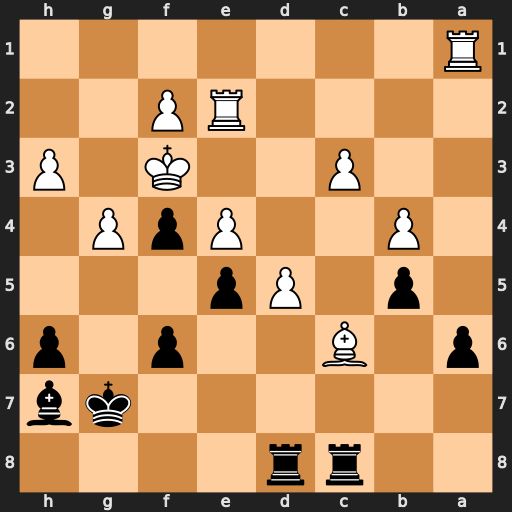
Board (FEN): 2rr4/6kb/p1B2p1p/1p1Pp3/1P2PpP1/2P2K1P/4RP2/R7
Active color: b
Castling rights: -
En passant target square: -
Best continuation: Rxc6 dxc6 Rd3+ Re3 fxe3